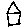
Label: house